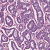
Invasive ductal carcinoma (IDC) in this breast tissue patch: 1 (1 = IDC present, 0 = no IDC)